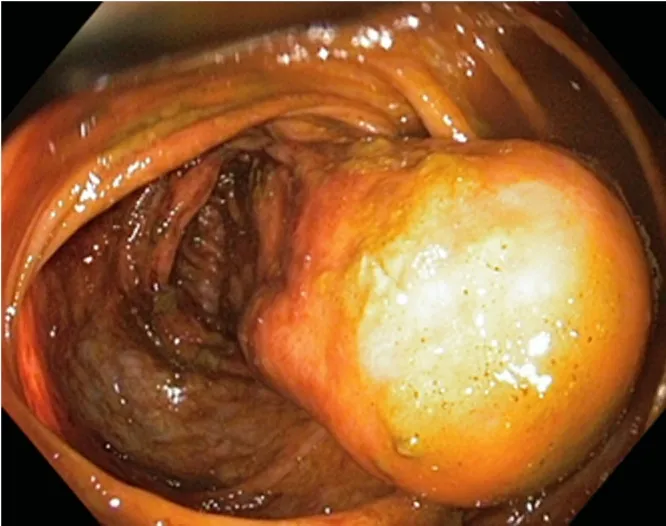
Colonoscopy finding. . Colonoscopy revealed a submucosal cylindrical formation in the wall of the ascending colon and protruding into the lumen.
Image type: endoscopy (gi_endoscopy)